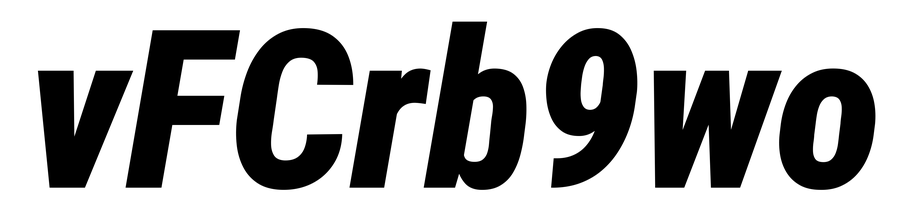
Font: Roboto-Italic_Condensed_Black_Italic